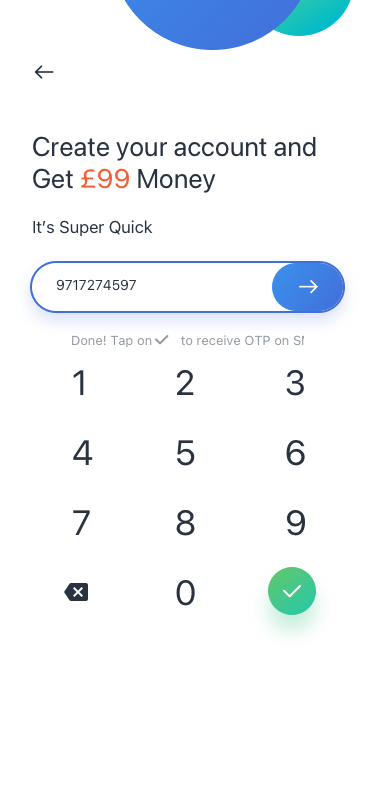
Text in this UI design:
9717274597
Done! Tap on        to receive OTP on SMS
1
2
3
4
5
6
7
8
9
0
Create your account and Get £99 Money
It’s Super Quick